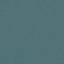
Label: SeaLake